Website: home-depot
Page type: customer-info-address
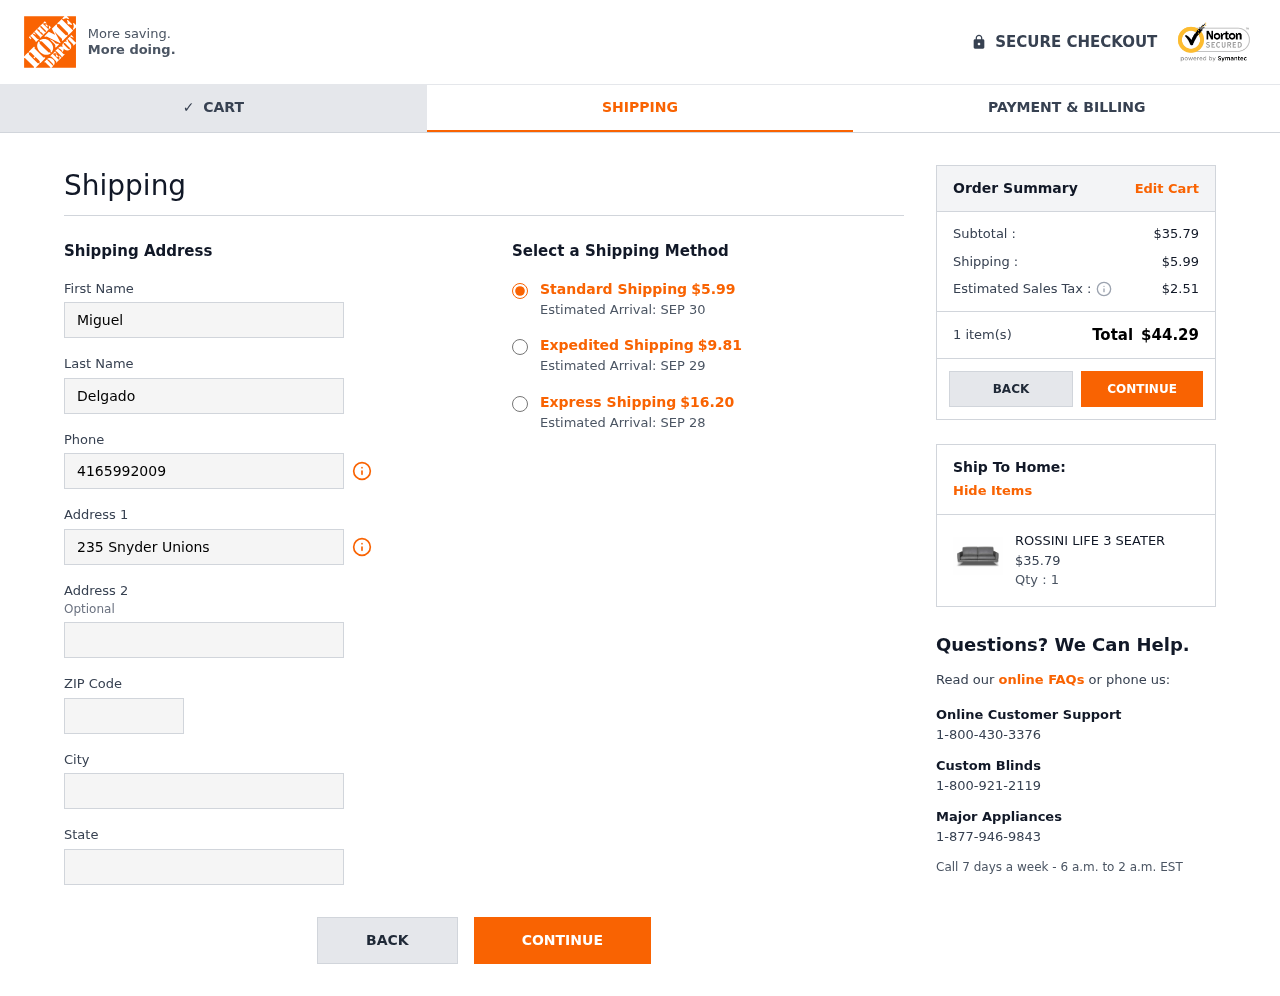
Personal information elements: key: PII_CITY
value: East Matthew
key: PII_FIRSTNAME
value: Miguel
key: PII_LASTNAME
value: Delgado
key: PII_PHONE
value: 4165992009
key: PII_POSTCODE
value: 79712
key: PII_STATE
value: New Hampshire
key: PII_STREET
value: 235 Snyder Unions
Product elements: key: PRODUCT1_NAME
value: ROSSINI LIFE 3 SEATER
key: PRODUCT1_PRICE
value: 35.79
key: PRODUCT1_QUANTITY
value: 1
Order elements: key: ORDER_SHIPPING_COST
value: $5.99
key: ORDER_DELIVERY_DATE
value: Estimated Arrival: SEP 30
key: ORDER_SHIPPING_COST_EXPEDITED
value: $9.81
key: ORDER_DELIVERY_DATE_EXPEDITED
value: Estimated Arrival: SEP 29
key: ORDER_SHIPPING_COST_EXPRESS
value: $16.20
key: ORDER_DELIVERY_DATE_EXPRESS
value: Estimated Arrival: SEP 28
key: ORDER_SUBTOTAL
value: $35.79
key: ORDER_TAX
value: $2.51
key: ORDER_NUM_ITEMS
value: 1 item(s)
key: ORDER_TOTAL
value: $44.29